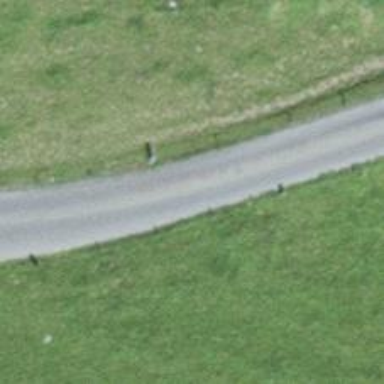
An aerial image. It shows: Unclassified road with paved surface.